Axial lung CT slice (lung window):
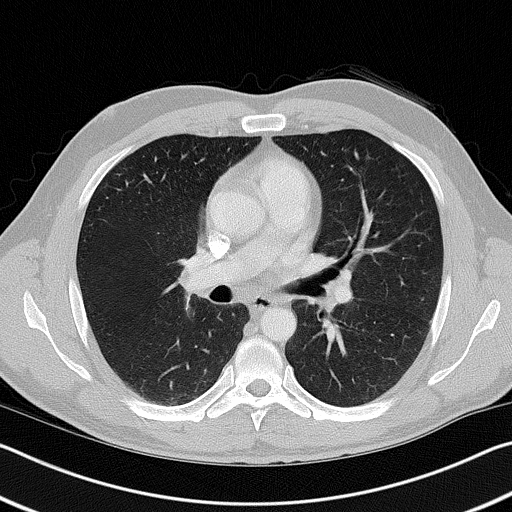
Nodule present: no